Question: I have some code below:
app.js
'''
app.controller("carCtrl", function($scope, $http, $window) {
$scope.createTenCar = function() {
$http({
method: "POST",
url: "http://localhost:8080/EX11_29112018_spring_restful/cars"
}).then(function success(response) {
alert('ok');
}, function error(response, headers, config) {
alert("fail");
console.log(response);
});
};
'''
file html
'''
<ul class="dropdown-menu">
<li><a href="#!car">show all car</a></li>
<li><a href="#" ng-controller="carCtrl" ng-click =
"createTenCar()">create ten car</a></li>
</ul>
'''
function create car in java, it create a random car. It alway return message success and status 201 when I test on postman:
'''
@RequestMapping(value = "/cars", method = RequestMethod.POST)
public ResponseEntity<String> createTenCar() {
String message = carSerVice.createTenCar();
return new ResponseEntity<String>(message, HttpStatus.CREATED);
}
'''
But when I run file html $http.post always jump to error function. Can some one help me.<URL>

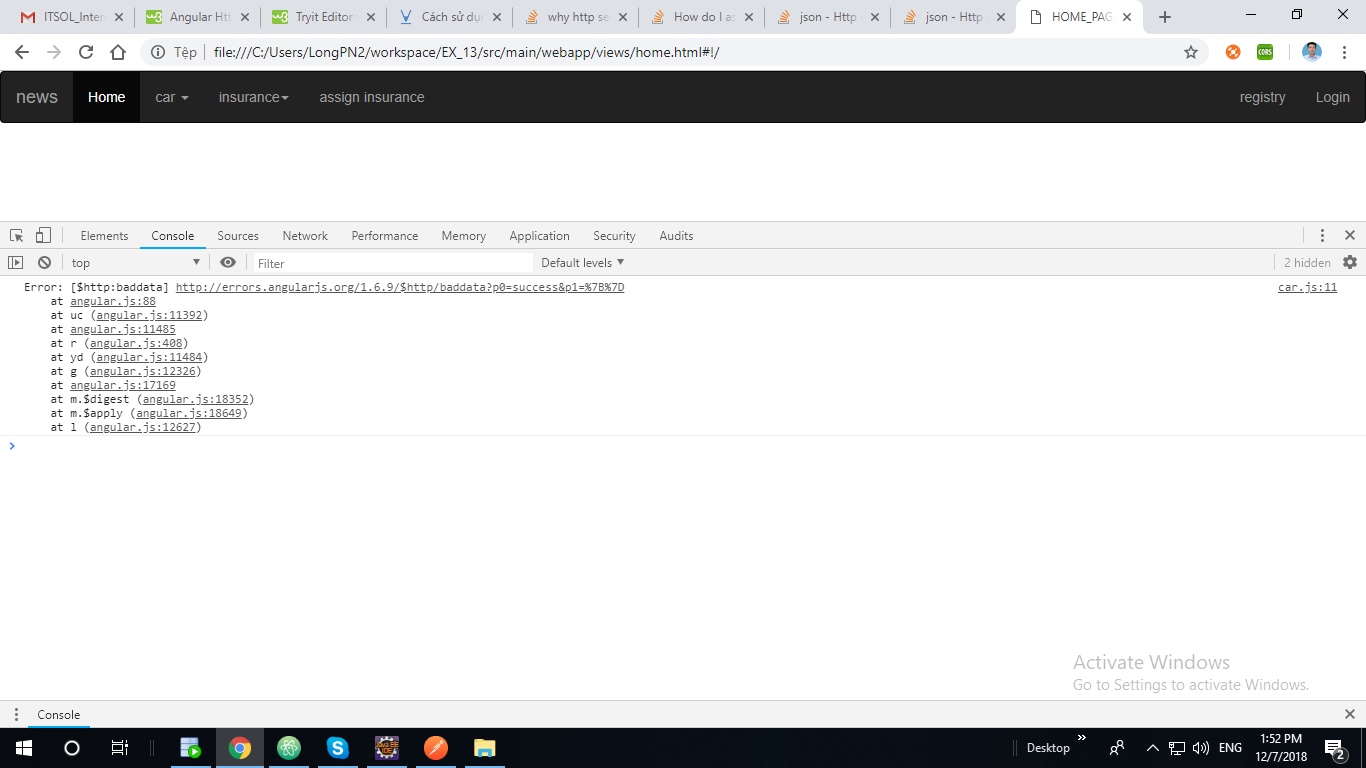
Answer: I fixed it.
method carSerVice.createTenCar() return a message like this "success".
it is incorrect format to parse in JSON, I replace "success" by ""success"" and it work